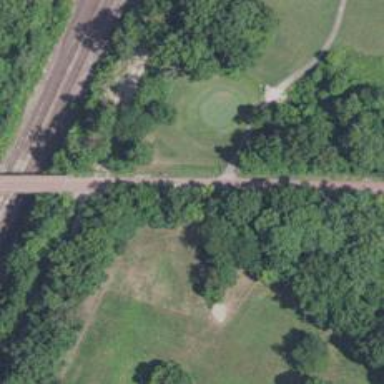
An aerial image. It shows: Path for both roads and golfers.